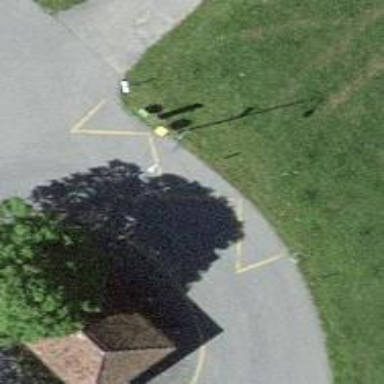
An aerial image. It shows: Post box is visible.